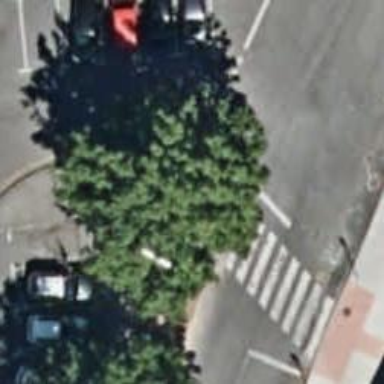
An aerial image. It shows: Uncontrolled footway crossing with markings.